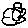
Label: flower